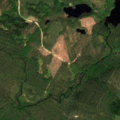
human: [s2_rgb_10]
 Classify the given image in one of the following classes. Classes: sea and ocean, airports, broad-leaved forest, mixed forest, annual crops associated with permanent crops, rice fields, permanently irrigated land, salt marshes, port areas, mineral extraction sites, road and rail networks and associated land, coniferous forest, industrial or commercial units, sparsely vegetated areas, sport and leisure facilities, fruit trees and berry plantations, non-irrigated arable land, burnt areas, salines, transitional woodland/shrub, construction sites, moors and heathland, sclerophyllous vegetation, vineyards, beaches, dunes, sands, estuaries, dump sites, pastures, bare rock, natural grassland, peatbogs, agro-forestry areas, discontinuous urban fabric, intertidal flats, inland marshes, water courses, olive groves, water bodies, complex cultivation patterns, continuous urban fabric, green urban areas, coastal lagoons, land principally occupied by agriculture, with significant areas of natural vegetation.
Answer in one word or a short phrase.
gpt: coniferous forest, mixed forest